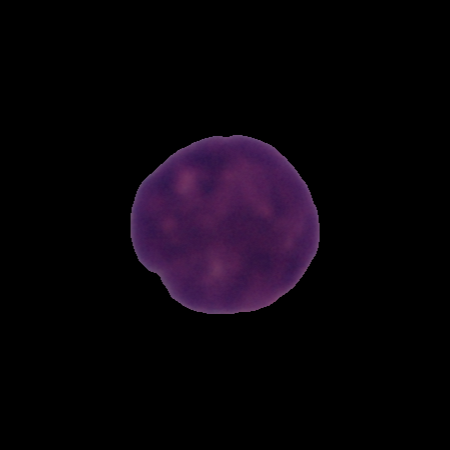
Label: healthy